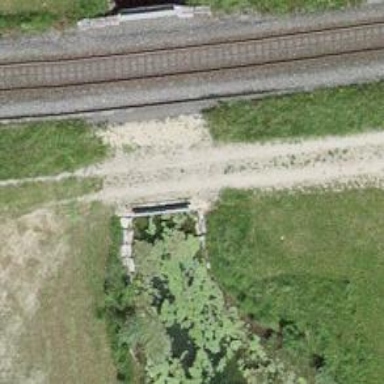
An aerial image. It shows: Culvert tunnel.